Aerial crown-view tile of a tropical tree (Barro Colorado Island, Panama), acquired 20241112:
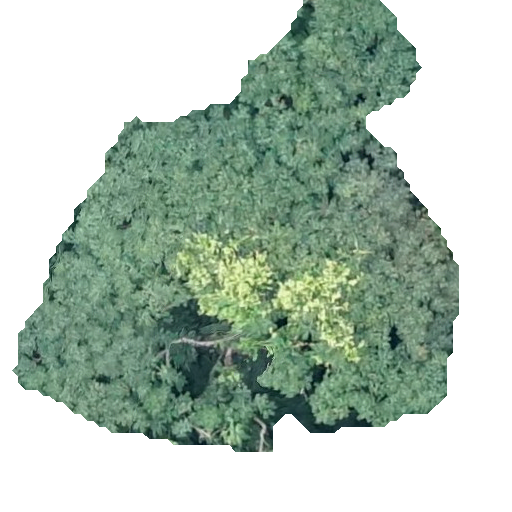
Species: Trattinnickia aspera
GBIF accepted scientific name: Trattinnickia aspera
Crown area: 205.67 m²